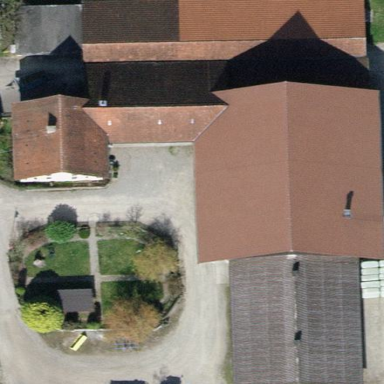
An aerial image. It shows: Gabled roof farm building.